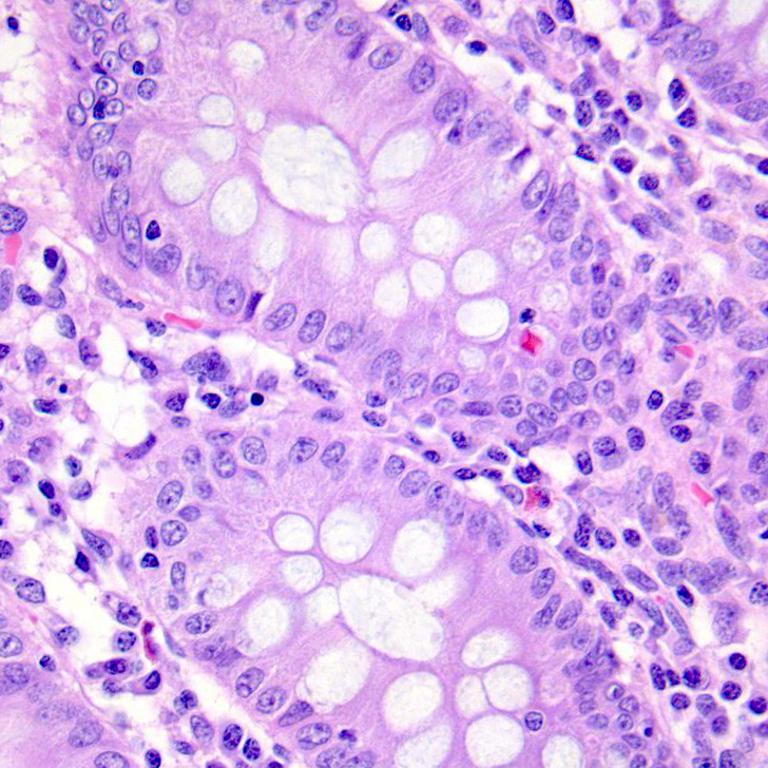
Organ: colon
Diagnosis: benign